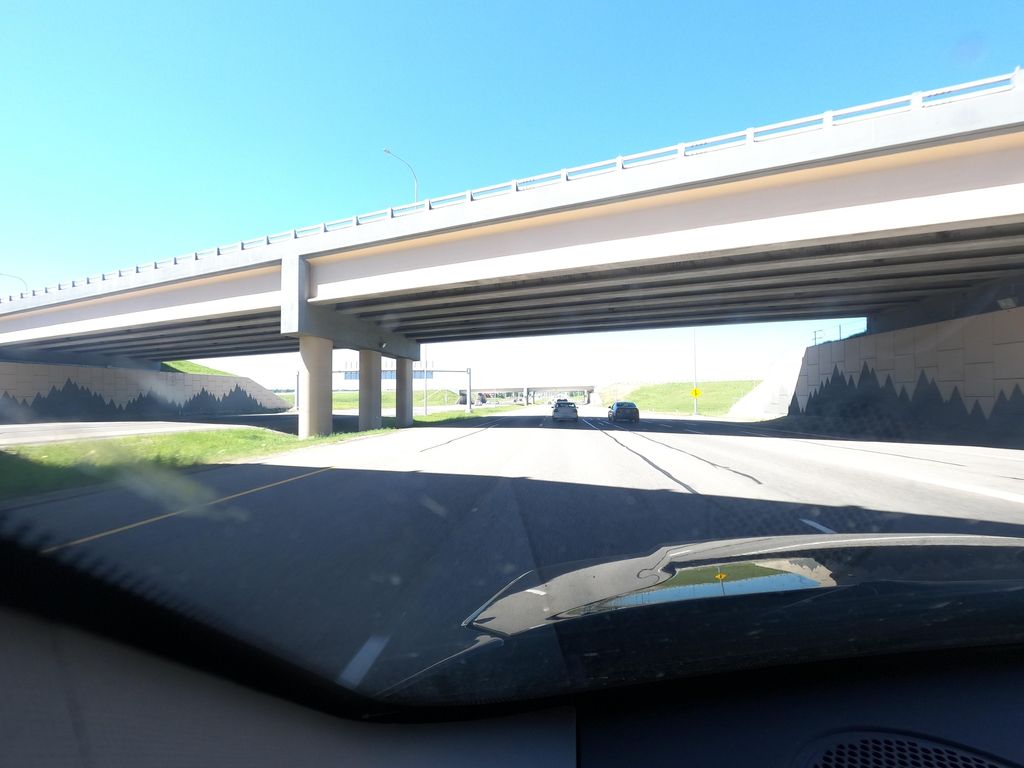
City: calgary